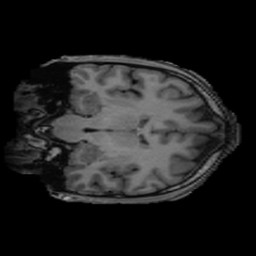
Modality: T1w
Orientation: coronal
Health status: ill
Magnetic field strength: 3 T